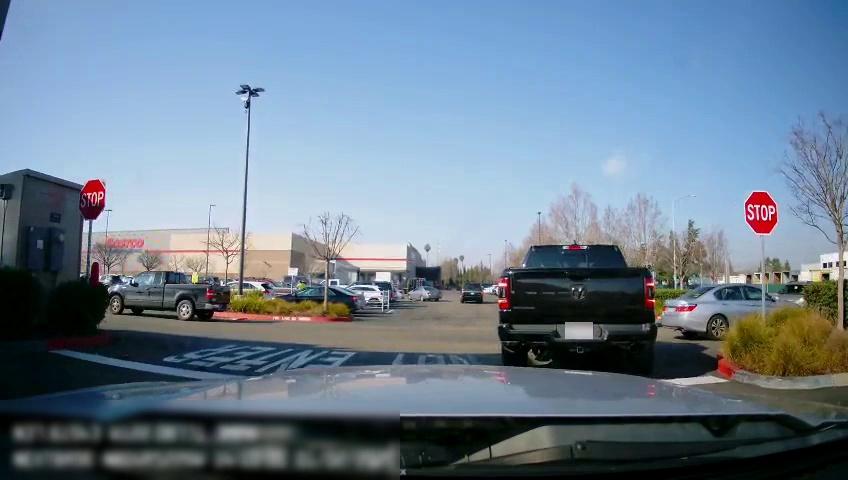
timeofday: Day
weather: Sunny
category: Drivable Space
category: Vehicles | Truck
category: Vehicles | Car
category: Vehicles | Truck
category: Vehicles | Car
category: Vehicles | SUV
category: Vehicles | SUV
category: Vehicles | SUV
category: Vehicles | Car
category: Vehicles | Car
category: Vehicles | Car
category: Vehicles | Car
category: Vehicles | SUV
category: Vehicles | Truck
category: Vehicles | Truck
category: Traffic | Signs
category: Traffic | Signs
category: Traffic | Signs